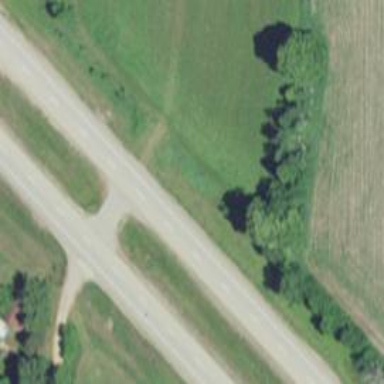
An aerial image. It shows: Trunk highway.